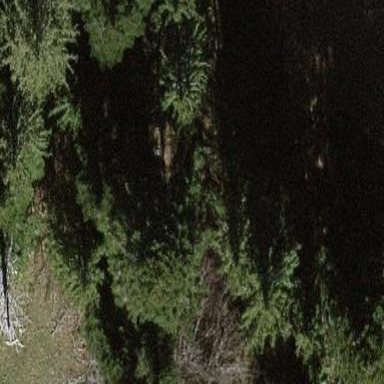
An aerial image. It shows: Forest area predominantly covered with needle-leaved trees.